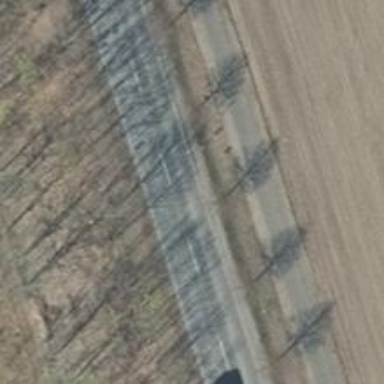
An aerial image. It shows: Row of trees in natural setting.